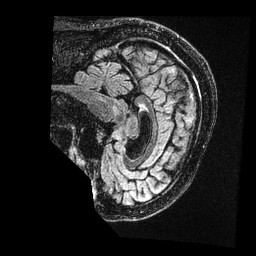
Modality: FLAIR
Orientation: sagittal
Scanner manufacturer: ge
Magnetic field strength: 1.5 T
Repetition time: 7 s
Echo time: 0.1337 s